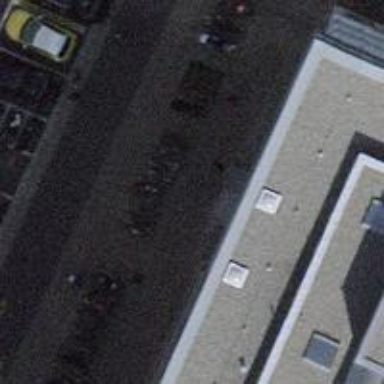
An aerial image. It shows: Bicycle parking area.